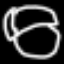
Label: donut